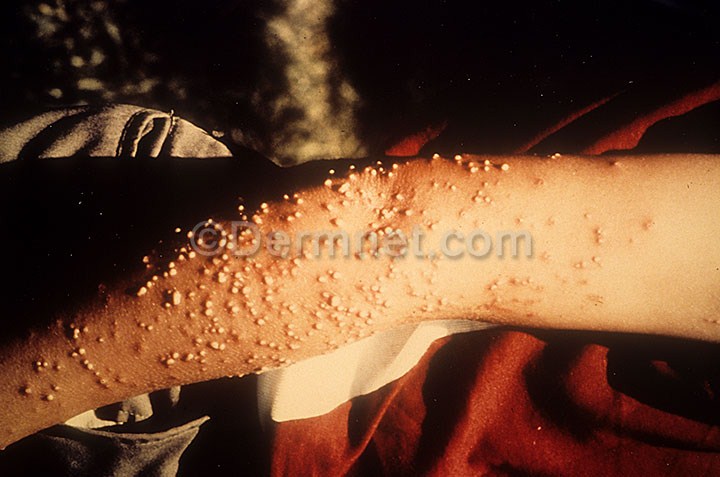
Disease: Scabies Lyme Disease and other Infestations and Bites